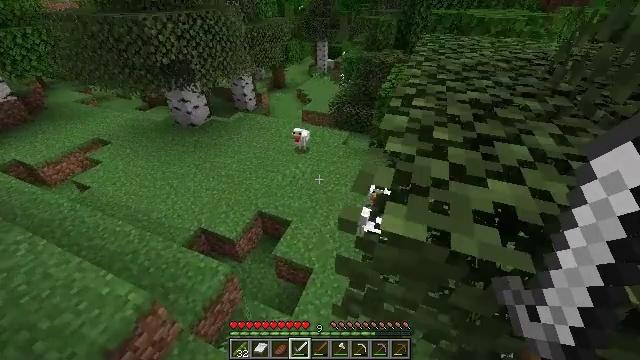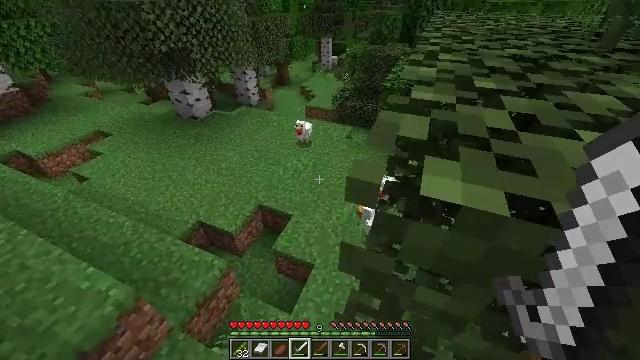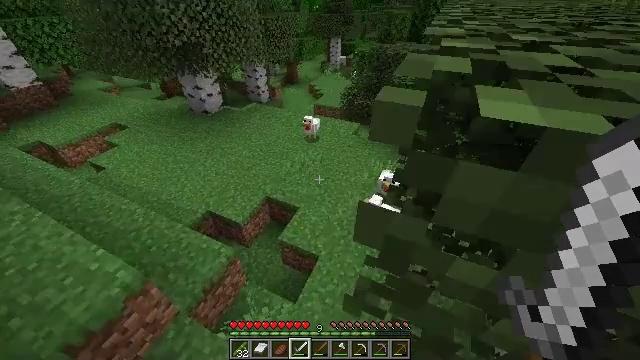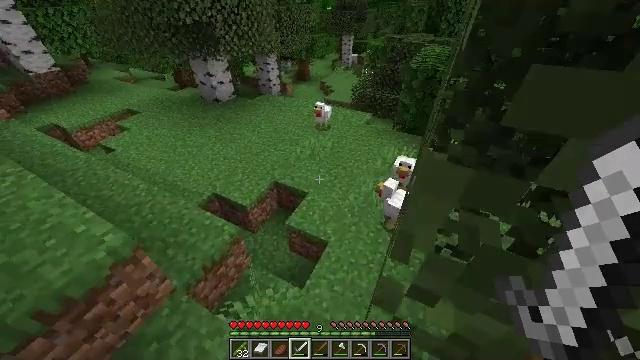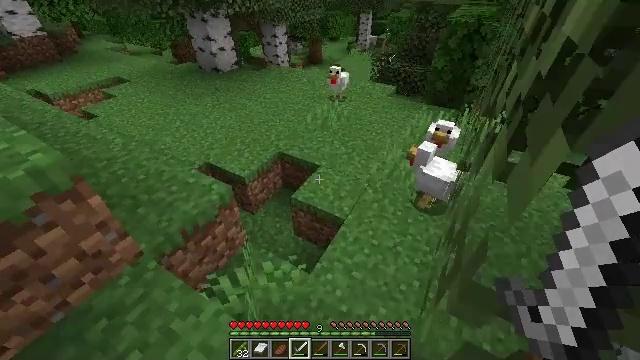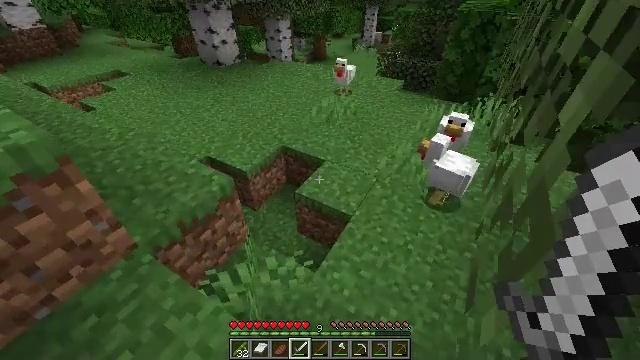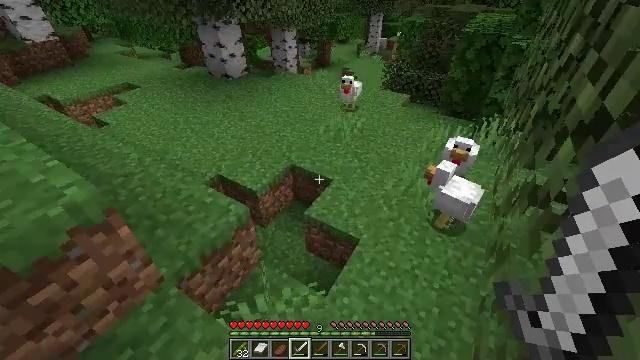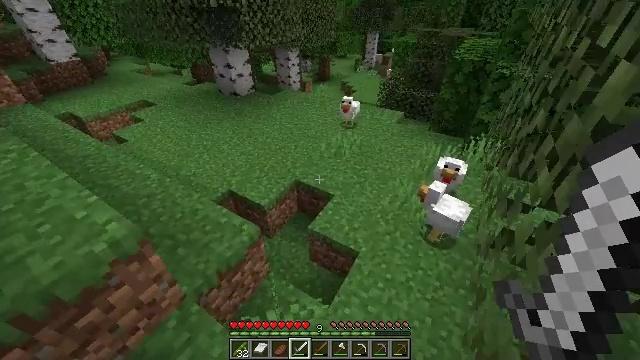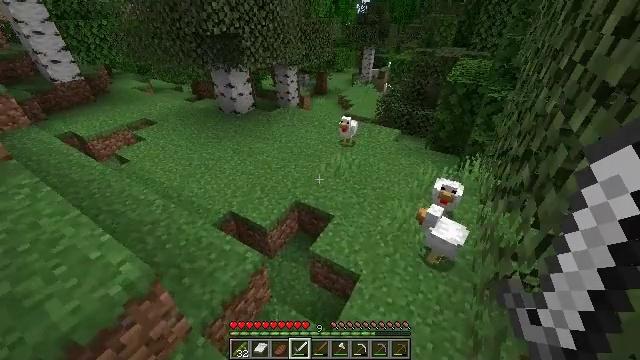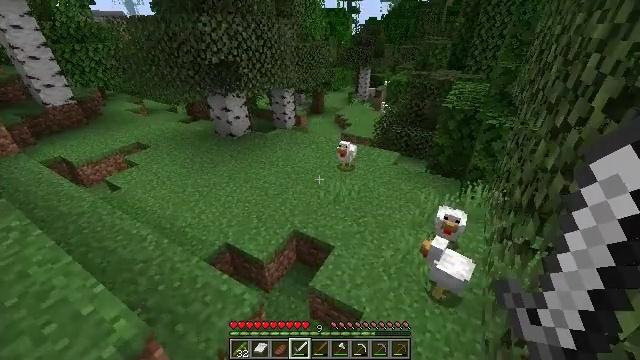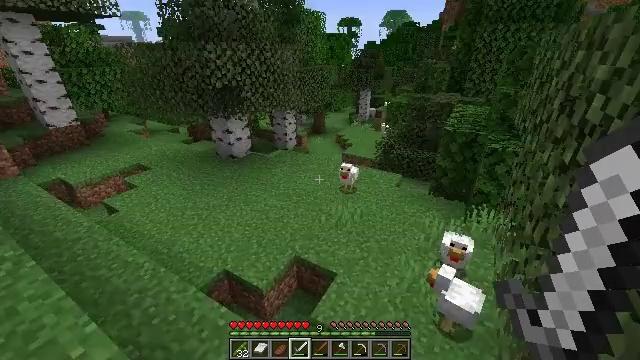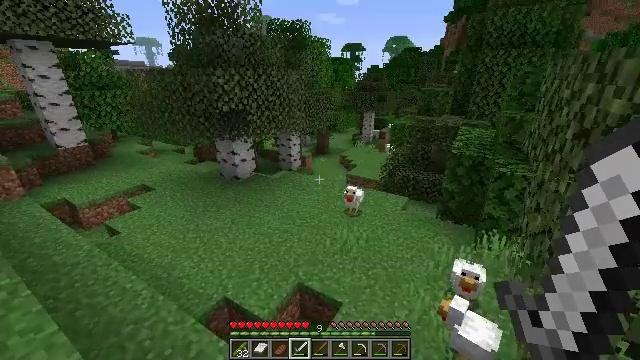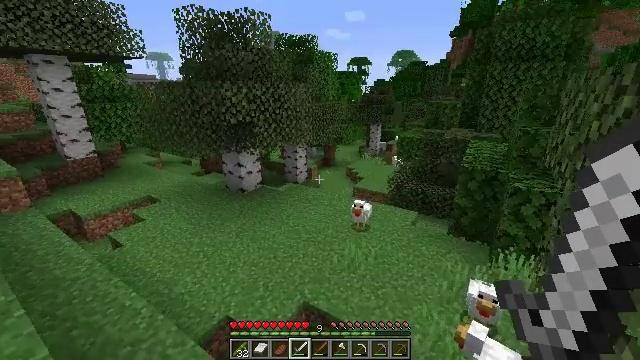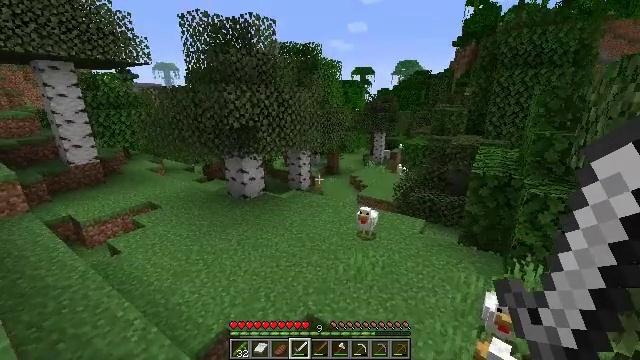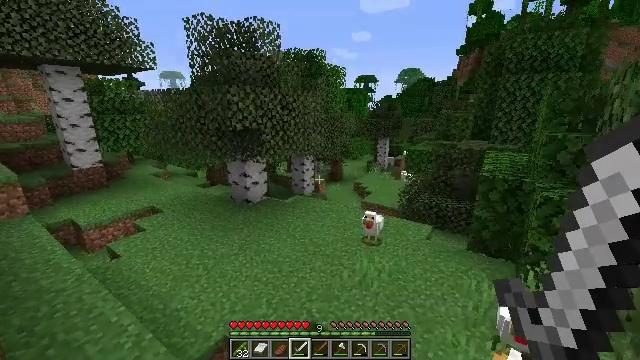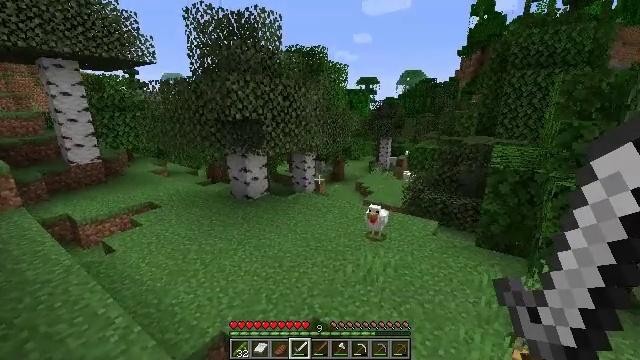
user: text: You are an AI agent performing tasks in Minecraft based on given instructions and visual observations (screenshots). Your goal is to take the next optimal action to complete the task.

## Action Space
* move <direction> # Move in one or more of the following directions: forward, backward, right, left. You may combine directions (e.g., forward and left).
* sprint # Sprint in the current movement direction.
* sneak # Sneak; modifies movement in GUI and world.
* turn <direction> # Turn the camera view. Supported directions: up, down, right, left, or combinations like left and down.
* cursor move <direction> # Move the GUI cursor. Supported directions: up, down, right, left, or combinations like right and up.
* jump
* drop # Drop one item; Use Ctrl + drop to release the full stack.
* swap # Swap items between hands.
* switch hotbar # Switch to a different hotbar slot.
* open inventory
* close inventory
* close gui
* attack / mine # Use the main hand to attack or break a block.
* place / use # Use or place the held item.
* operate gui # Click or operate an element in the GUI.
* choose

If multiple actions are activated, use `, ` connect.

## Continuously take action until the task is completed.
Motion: motion action
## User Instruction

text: Break the sweet berry bush to collect berries.
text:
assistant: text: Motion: move forward, jump
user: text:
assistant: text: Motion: move forward, turn left, jump
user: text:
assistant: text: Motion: move forward, turn left, jump
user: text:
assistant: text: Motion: move forward, sprint, turn left, jump
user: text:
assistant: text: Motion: move forward, sprint, jump
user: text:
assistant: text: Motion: move forward, sprint, jump
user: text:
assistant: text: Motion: move forward, jump
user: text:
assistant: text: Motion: move forward, turn up, jump
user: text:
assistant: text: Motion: move forward, turn up, jump
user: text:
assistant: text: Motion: move forward, turn up, jump
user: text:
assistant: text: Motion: move forward, turn up, jump
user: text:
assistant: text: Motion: move forward, turn left and up, jump
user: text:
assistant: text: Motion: move forward, turn up, jump
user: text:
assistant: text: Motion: move forward, turn up, jump
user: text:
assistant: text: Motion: move forward, sprint, jump
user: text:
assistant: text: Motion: move forward, sprint, jump
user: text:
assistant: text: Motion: move forward, sprint, jump
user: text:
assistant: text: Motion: move forward, sprint, turn left, jump
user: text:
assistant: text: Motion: move forward, turn left, jump
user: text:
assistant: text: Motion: move forward, turn left, jump
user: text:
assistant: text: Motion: move forward, turn left and up, jump
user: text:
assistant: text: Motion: move forward, turn left, jump
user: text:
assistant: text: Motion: move forward, turn left and up, jump
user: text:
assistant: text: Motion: move forward, sprint, turn left and up, jump
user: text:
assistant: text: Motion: move forward, sprint, jump
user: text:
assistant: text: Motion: move forward, sprint, jump
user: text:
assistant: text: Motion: move forward, turn left, jump
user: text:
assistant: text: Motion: move forward, turn left, jump
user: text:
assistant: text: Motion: move forward, turn left, jump
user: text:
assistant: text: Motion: move forward, turn left, jump